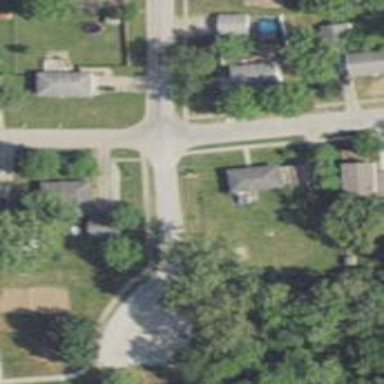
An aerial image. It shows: Unmarked crossing on the road.